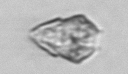
Label: Strombidium_morphotype1